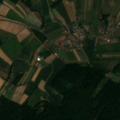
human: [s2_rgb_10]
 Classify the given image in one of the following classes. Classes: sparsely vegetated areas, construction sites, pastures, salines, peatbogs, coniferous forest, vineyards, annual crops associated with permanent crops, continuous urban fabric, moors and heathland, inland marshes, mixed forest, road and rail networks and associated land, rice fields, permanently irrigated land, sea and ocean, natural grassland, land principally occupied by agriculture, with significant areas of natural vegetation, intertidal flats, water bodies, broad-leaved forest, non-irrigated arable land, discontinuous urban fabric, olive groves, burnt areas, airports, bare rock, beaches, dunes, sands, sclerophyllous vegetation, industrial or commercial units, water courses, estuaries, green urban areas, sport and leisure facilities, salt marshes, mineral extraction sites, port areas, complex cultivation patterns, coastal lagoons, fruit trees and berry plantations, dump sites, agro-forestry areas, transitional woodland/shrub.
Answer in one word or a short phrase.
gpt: discontinuous urban fabric, complex cultivation patterns, broad-leaved forest, mixed forest